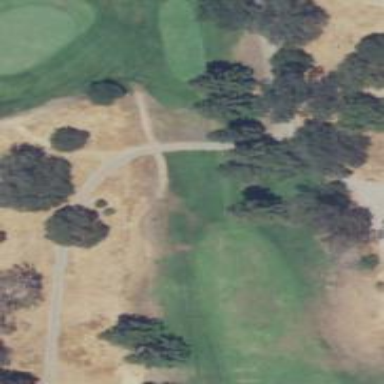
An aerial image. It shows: Service road designated as golf cart path.